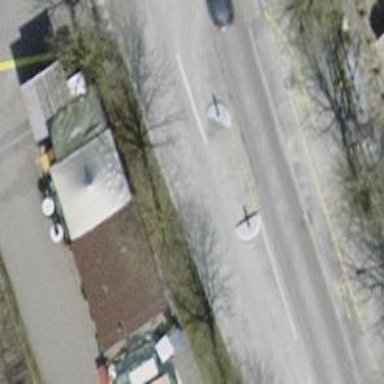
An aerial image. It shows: Uncontrolled road crossing with pedestrian island.